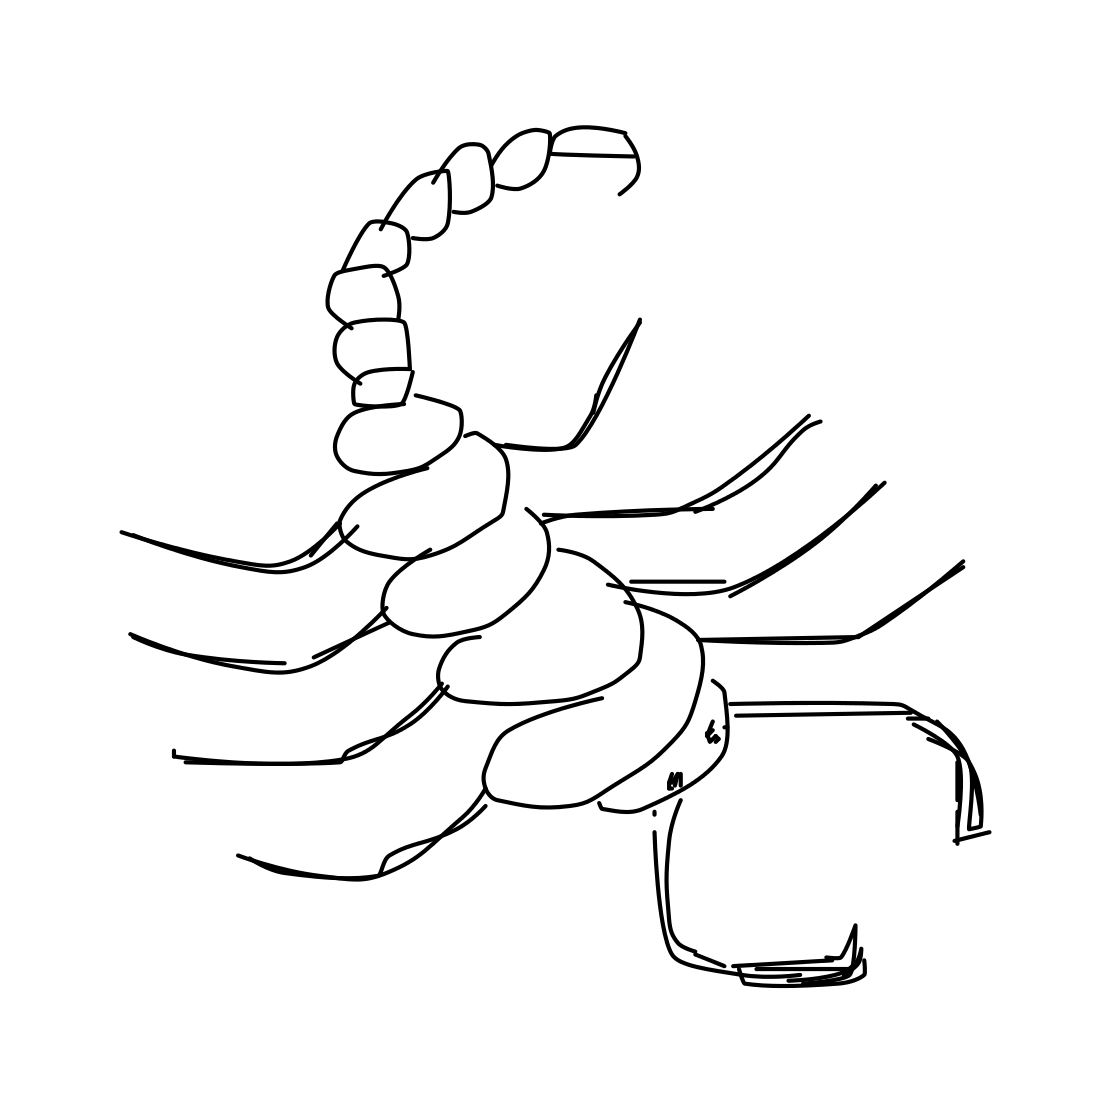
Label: scorpion